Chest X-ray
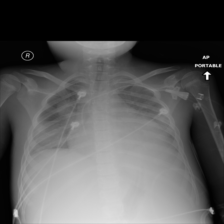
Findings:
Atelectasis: negative
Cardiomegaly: negative
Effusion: negative
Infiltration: positive
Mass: negative
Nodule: negative
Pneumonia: negative
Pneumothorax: negative
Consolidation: negative
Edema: positive
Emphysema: negative
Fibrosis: negative
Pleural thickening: negative
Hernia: negative